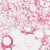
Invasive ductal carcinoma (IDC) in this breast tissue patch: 0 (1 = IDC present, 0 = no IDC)